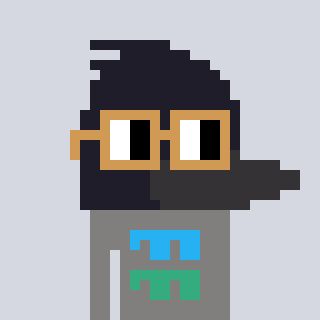
a pixel art character with square brown glasses, a raven-shaped head and a bluegrey-colored body on a cool background